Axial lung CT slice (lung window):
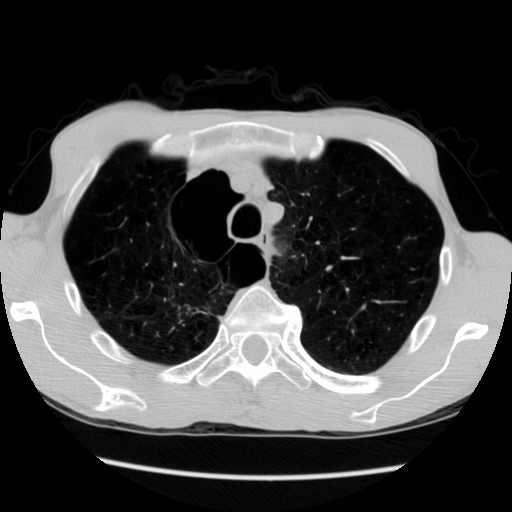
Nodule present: no